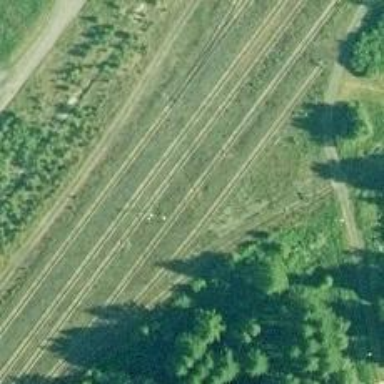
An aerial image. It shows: Wedge used for railway derailment.